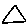
Label: triangle